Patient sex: F
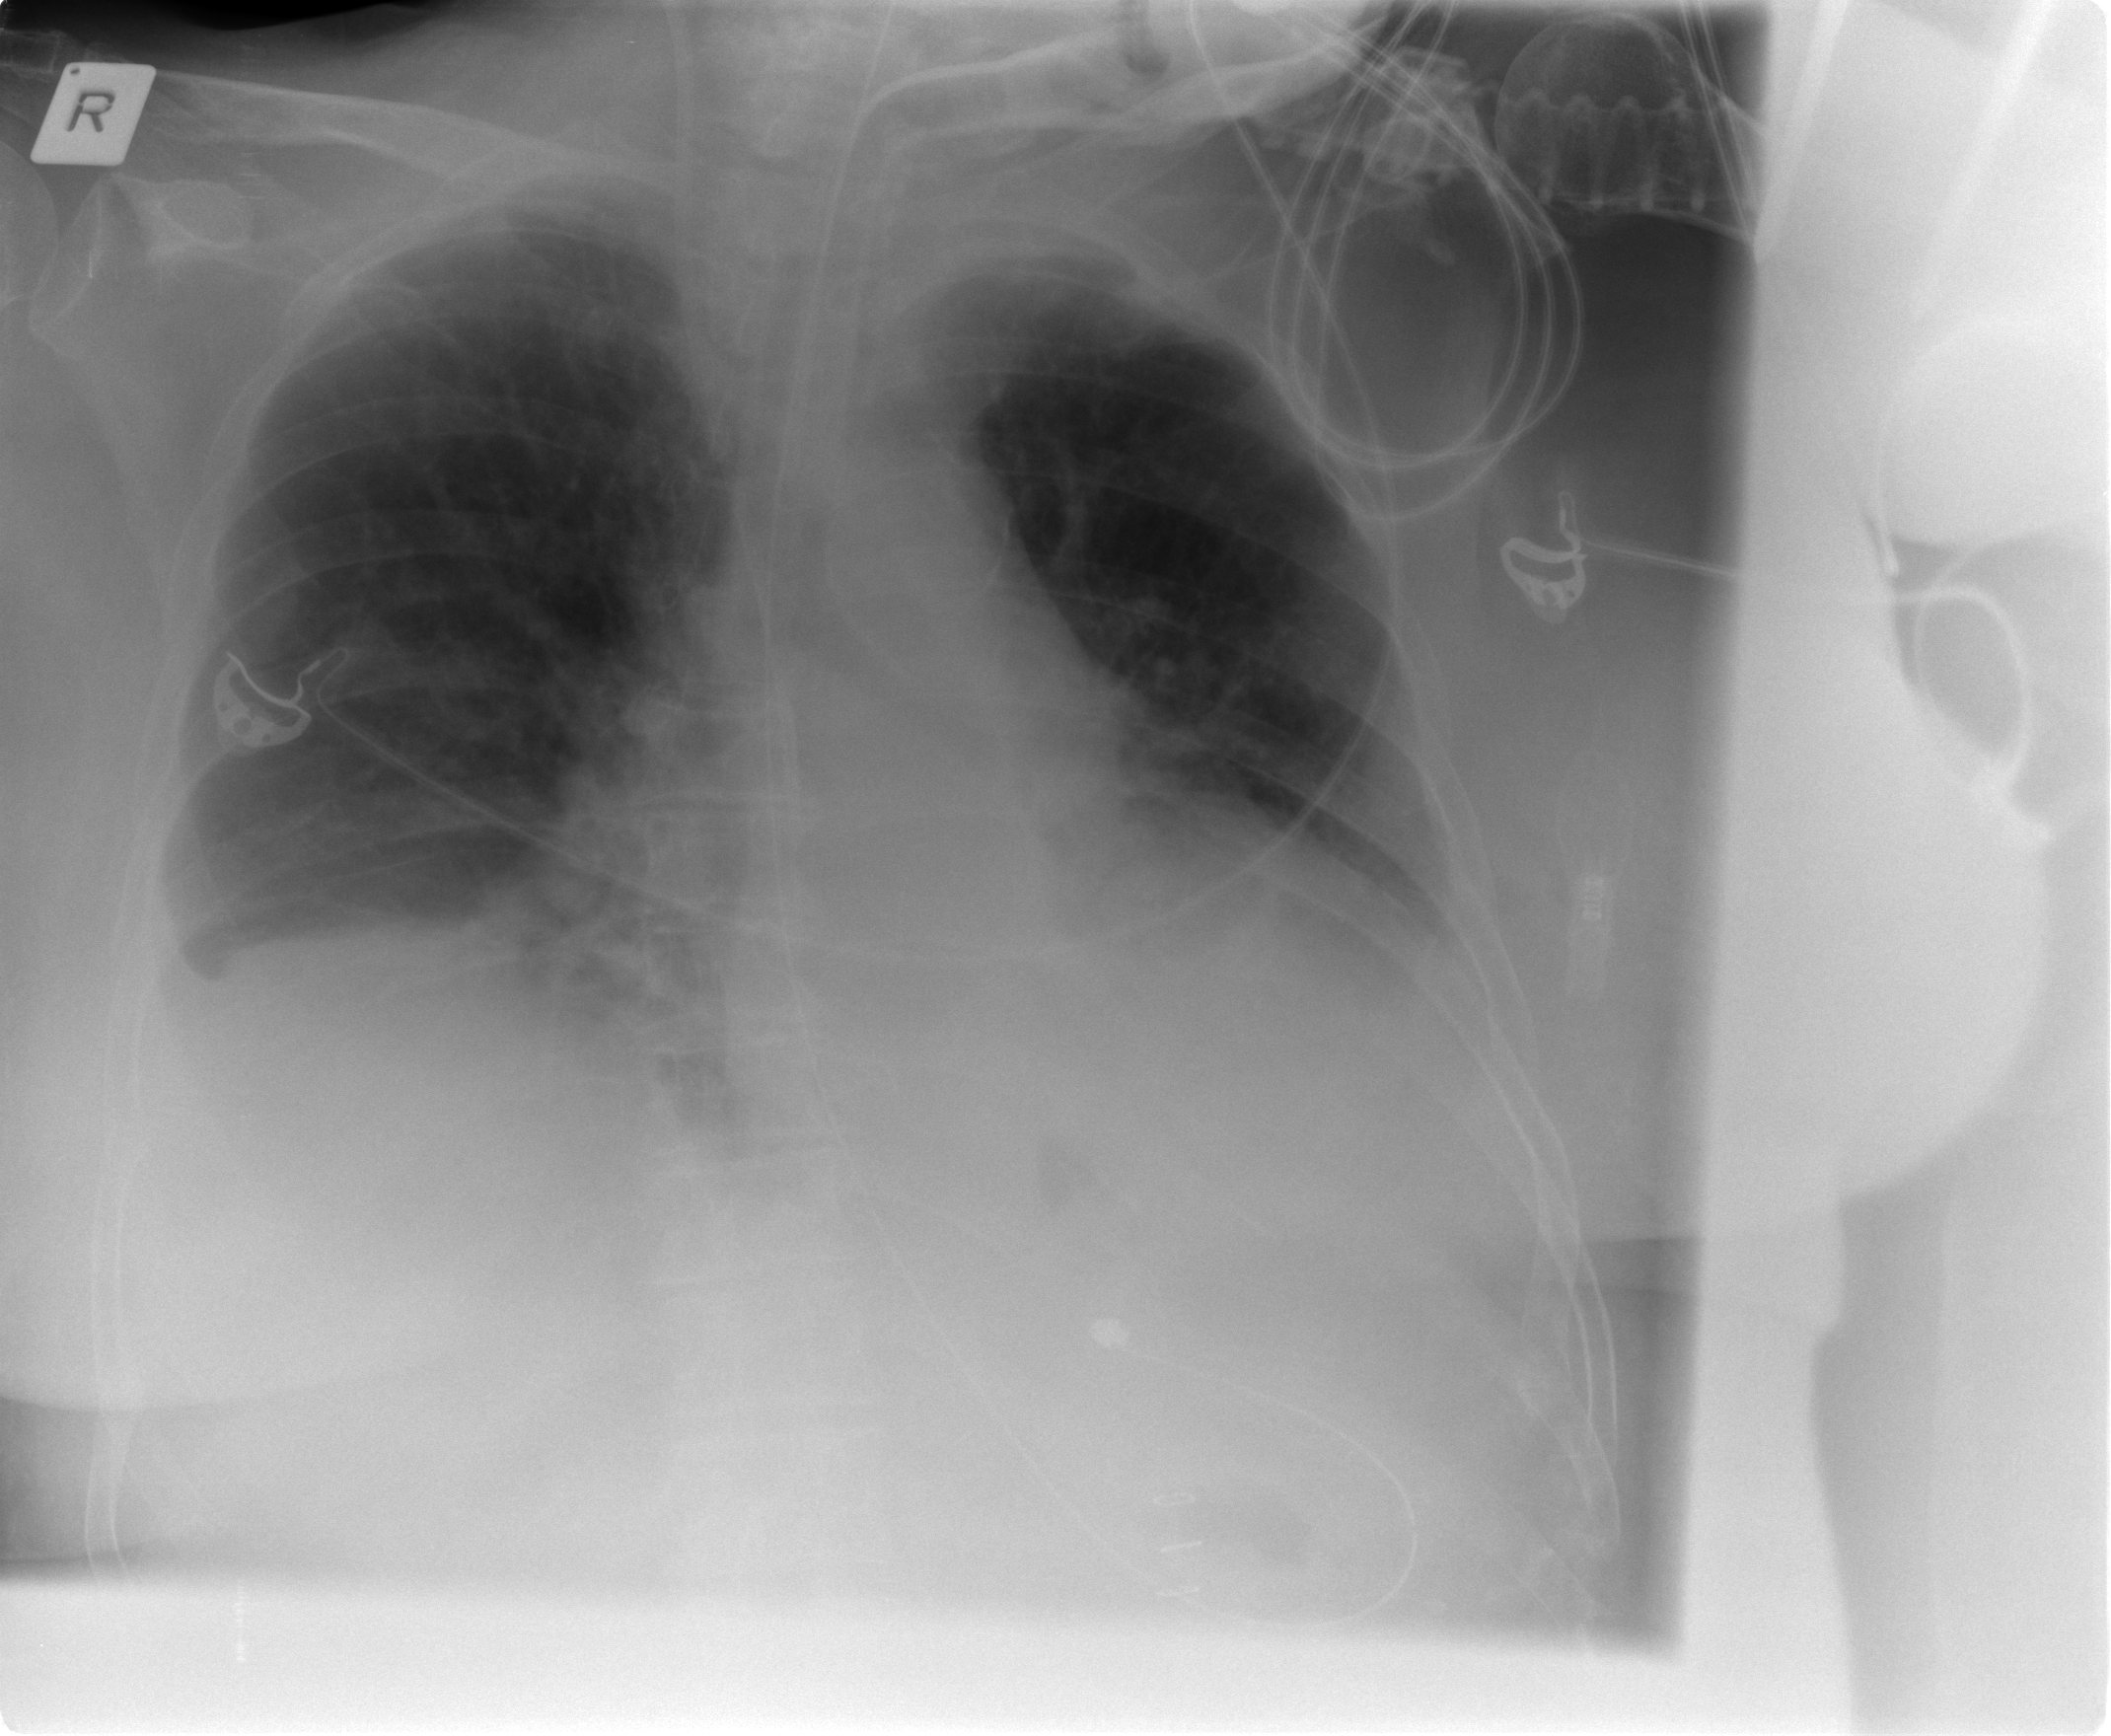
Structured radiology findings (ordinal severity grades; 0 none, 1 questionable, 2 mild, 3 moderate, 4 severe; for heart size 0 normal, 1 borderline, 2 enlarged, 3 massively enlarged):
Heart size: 2
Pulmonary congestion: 1
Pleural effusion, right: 2
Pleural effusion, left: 2
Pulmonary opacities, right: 1
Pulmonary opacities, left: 0
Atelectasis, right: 3
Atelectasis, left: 2